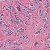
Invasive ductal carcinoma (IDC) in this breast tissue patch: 1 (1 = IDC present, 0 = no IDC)